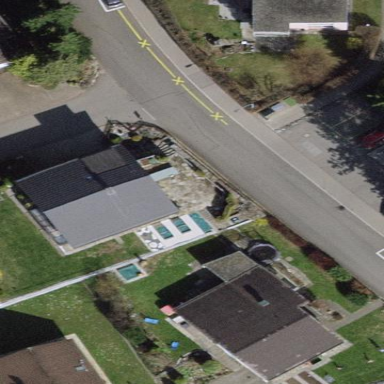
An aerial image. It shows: Detached building.